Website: home-depot
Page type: billing-address
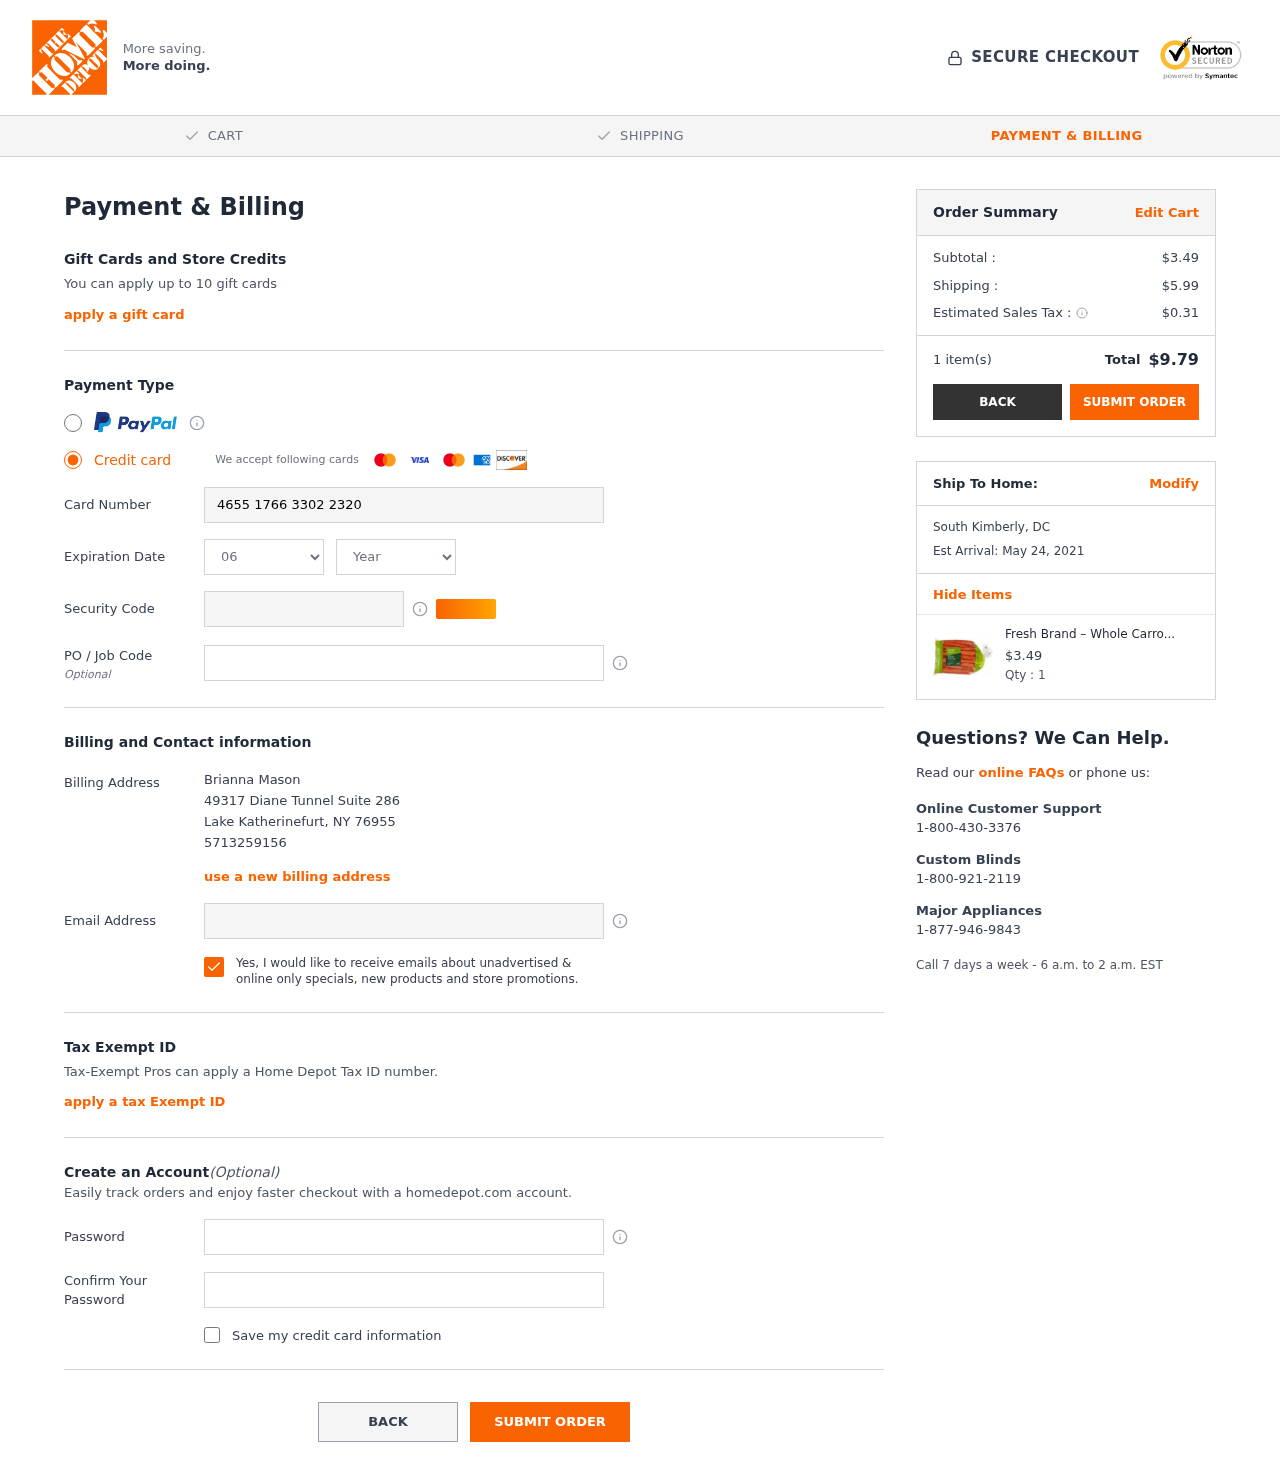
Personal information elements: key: PII_CARD_CVV
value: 590
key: PII_CARD_EXPIRY_MONTH
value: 06
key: PII_CARD_EXPIRY_YEAR
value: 30
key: PII_CARD_NUMBER
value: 4655 1766 3302 2320
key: PII_CITY
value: Lake Katherinefurt
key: PII_CITY2
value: South Kimberly
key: PII_EMAIL
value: brianna.mason@gmail.com
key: PII_FULLNAME
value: Brianna Mason
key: PII_JOB_CODE
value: J420568
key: PII_PHONE
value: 5713259156
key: PII_POSTCODE
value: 76955
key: PII_STATE_ABBR
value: NY
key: PII_STATE_ABBR2
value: DC
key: PII_STREET
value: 49317 Diane Tunnel Suite 286
Product elements: key: PRODUCT1_NAME
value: Fresh Brand – Whole Carrots, 5 lb
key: PRODUCT1_PRICE
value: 3.49
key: PRODUCT1_QUANTITY
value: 1
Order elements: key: ORDER_SUBTOTAL
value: $3.49
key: ORDER_SHIPPING_COST
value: $5.99
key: ORDER_TAX
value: $0.31
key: ORDER_NUM_ITEMS
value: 1 item(s)
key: ORDER_TOTAL
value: $9.79
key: ORDER_DELIVERY_DATE
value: Est Arrival: May 24, 2021